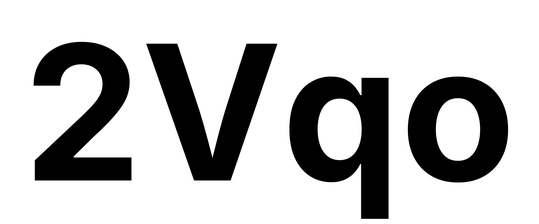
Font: Inter_Bold